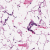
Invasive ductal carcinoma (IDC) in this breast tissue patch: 0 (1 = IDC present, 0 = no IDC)